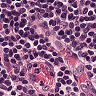
Metastatic tissue present: no